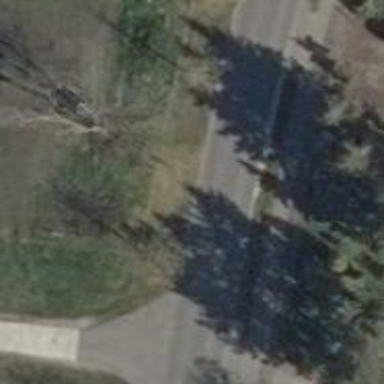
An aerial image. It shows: Tree-lined avenue.